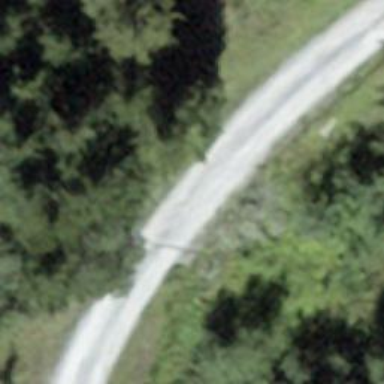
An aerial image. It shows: Unclassified road with compacted surface.